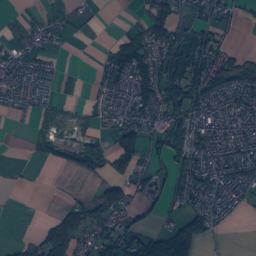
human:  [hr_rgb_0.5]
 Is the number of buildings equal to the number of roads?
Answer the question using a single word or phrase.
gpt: no

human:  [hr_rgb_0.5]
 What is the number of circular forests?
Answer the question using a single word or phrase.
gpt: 0

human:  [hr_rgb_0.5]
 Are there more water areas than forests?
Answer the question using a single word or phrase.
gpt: no

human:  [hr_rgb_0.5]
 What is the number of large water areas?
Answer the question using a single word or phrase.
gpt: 4

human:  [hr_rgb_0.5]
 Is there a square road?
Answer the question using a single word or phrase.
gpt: no

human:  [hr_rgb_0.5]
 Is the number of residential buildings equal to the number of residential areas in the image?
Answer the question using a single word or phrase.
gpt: no

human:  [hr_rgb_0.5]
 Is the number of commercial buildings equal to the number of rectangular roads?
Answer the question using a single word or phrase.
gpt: no

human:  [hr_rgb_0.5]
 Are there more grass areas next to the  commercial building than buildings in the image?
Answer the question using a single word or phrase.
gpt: no

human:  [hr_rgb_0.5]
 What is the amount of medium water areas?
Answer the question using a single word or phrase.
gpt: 2

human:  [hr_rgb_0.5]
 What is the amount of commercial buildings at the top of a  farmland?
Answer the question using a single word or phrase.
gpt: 1

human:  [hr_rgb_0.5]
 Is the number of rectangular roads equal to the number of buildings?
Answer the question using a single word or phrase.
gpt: no

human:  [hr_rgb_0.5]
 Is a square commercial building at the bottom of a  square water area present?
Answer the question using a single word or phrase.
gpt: no

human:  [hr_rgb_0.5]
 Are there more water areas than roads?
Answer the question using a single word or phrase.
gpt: no

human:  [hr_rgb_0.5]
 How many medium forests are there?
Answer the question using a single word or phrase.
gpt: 12

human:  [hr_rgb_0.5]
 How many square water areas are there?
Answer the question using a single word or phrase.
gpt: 4

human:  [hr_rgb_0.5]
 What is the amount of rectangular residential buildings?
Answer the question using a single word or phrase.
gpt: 178

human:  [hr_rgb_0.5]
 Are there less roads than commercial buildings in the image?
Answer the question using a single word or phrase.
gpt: no

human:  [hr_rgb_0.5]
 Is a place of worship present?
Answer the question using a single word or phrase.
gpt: yes

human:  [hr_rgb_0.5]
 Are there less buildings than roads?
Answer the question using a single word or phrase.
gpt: no

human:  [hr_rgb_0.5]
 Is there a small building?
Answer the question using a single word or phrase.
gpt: yes

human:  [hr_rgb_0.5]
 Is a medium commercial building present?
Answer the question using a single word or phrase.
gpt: no

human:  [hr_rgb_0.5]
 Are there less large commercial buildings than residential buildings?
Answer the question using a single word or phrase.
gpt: yes

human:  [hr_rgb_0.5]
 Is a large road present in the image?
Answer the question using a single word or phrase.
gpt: no

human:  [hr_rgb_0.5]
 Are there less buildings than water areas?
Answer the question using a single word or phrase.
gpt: no

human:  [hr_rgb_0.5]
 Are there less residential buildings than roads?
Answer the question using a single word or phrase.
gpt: no

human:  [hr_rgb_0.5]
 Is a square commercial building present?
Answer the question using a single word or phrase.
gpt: no

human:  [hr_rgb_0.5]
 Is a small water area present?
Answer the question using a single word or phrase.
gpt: yes

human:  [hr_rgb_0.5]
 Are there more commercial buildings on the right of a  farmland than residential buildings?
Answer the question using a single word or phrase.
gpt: no

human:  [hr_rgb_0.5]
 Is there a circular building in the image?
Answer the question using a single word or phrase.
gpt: no

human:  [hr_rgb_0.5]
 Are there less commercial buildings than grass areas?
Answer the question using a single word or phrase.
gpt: yes

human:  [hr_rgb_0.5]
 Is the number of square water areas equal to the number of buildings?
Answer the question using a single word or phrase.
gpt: no

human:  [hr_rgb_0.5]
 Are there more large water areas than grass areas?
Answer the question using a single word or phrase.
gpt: no

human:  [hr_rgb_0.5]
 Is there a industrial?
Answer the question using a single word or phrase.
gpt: yes

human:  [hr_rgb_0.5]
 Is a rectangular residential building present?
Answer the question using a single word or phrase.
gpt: yes

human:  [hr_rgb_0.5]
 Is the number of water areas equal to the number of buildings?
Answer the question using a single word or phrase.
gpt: no

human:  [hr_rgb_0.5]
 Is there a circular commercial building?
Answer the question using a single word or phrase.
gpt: no